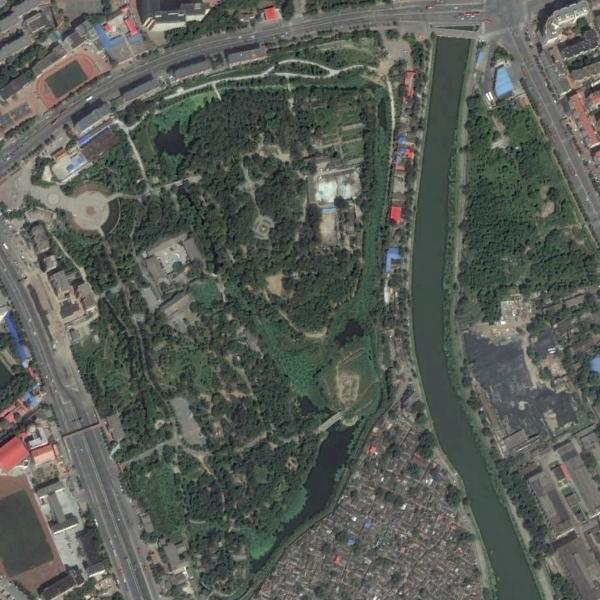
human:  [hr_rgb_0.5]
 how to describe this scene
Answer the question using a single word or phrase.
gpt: park